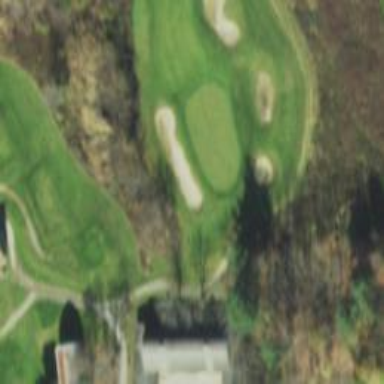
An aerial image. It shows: Golf hole.